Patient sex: M
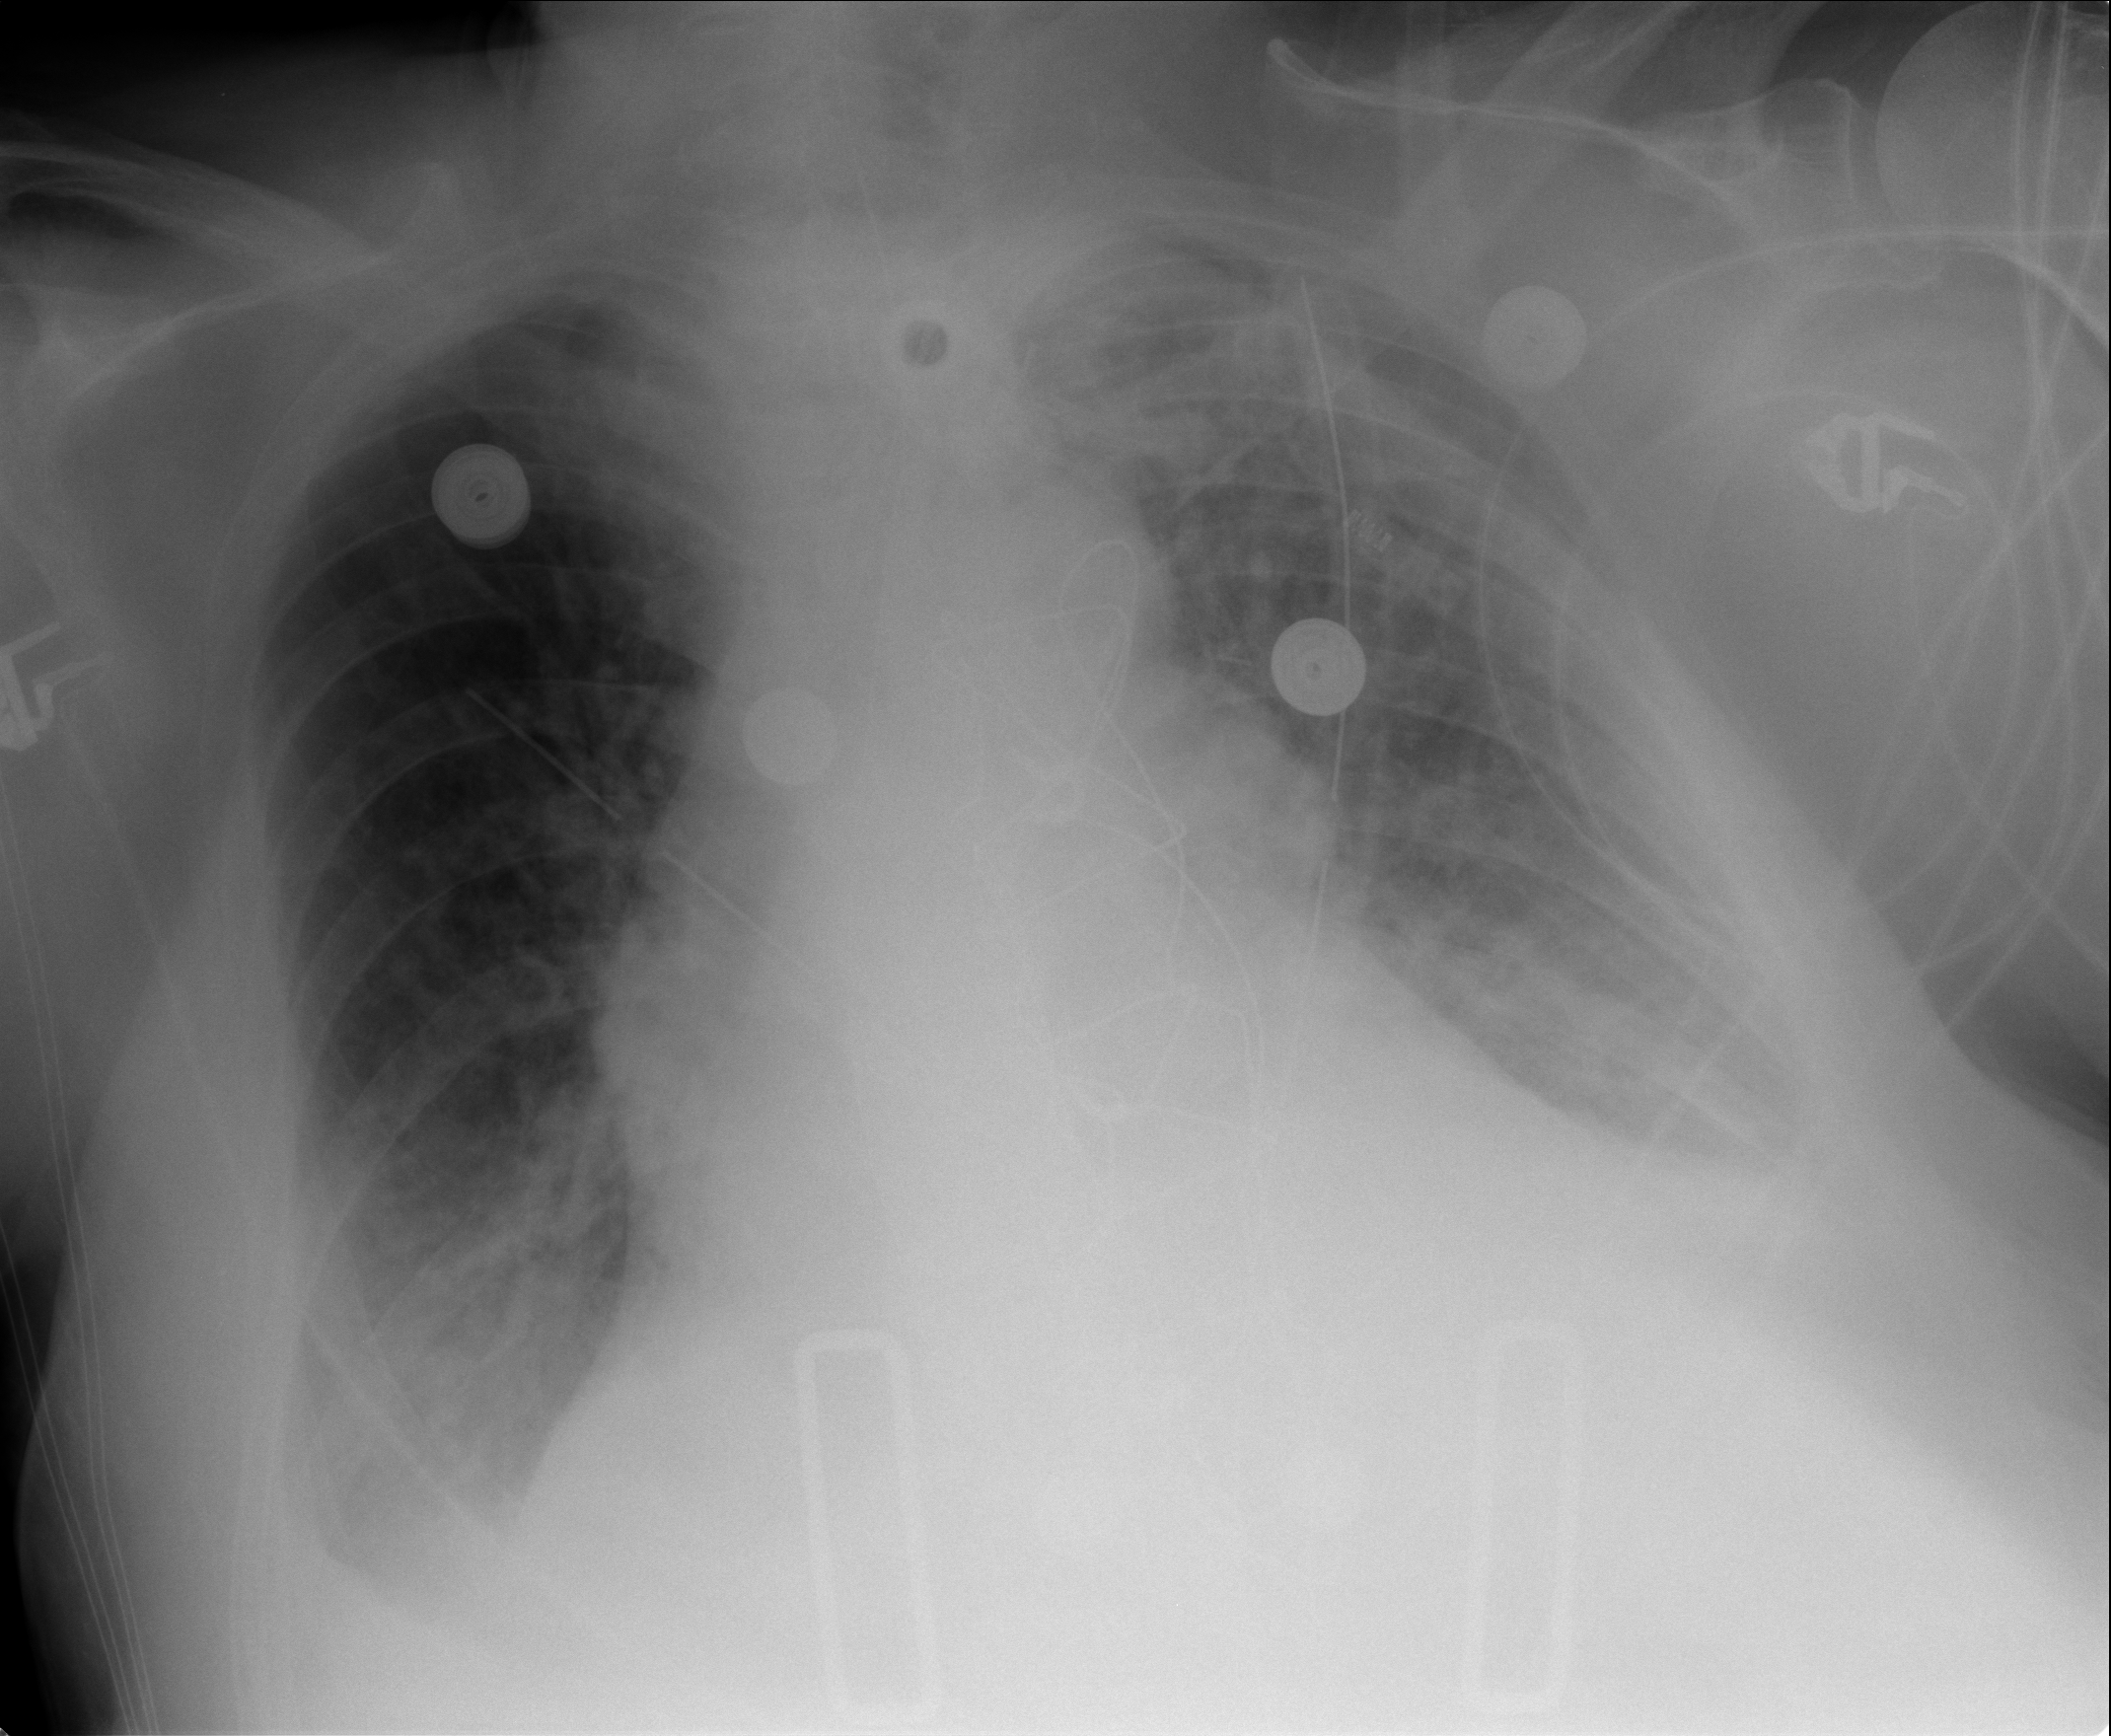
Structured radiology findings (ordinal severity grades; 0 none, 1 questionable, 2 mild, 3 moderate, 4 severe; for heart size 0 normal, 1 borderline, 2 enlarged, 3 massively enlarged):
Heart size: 0
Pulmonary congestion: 0
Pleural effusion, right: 2
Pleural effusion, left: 2
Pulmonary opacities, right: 0
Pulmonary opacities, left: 2
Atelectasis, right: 2
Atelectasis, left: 2